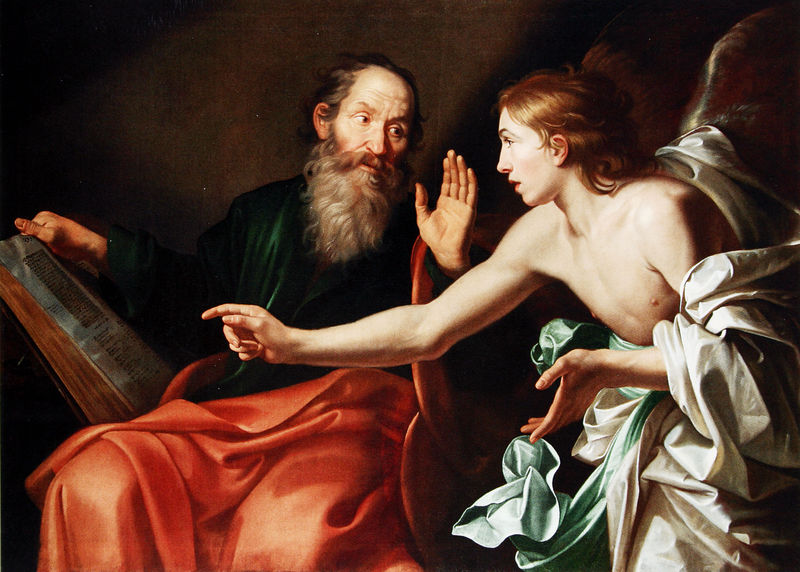
Titel: Matthäus mit dem Engel
Künstler: Ulrich Loth
Standort: München
Institution: Bayerische Staatsgemäldesammlungen
Schlagwörter: flügel, gemälde, hand, haut, mann, nackt, schatten, weiß, gelb, grün, sitzen, braun, finger, frau, frisur, geste, grau, haar, hell, hintergrund, licht, männer, ohr, orange, profil, schwarz, stirn, stuhl, blick, rot, tuch, gespräch, malerei, alt, bart, blond, jung, arm, augen, barock, bibel, blicke, falten, gesicht, inkarnat, johannes, stehen, gesten, hals, hände, portrait, vorhang, öl, sonne, gewand, haare, mantel, realismus, stoff, tücher, gewänder, kontrast, locken, renaissance, engel, schrift, bilder, alter mann, farbe, ausdruck, detail, lesen, faltenwurf, zeigen, oberkörper, satin, oben, alter, knabe, moses, buch, seite, halt, stirnfalten, gestik, göttin, buchseite, lachs, gestus, jüngling, schreiben, stark, nymphe, gebote, heiliger, übergabe, gelehrter, heilig, ackt, erzengel, heilige schrift, wissenschaft, eingebung, hieronymus, zeigegestus, nahsicht, gabriel, buchmalerei, rhetorik, evangelist, evangelium, gewandt, schülerin, lukas, matthäus, sprache, kirchenvater, carravaggio, diktiert, stop, barbusi, barockmalerei, berufung, einwand, hiliger, 10 gebote, 1600, teufer, gewns